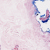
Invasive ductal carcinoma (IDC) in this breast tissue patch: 0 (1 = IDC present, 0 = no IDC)